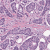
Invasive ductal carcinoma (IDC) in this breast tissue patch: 1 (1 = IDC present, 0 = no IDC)